Interaction volume radius: 5 \u00c5
Interaction volume height: 15 \u00c5
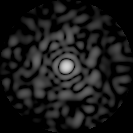
Disorder parameter: 0.8787